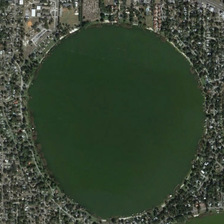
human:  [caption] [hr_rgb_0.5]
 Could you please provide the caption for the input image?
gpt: many buildings and green trees are around a circle pond .

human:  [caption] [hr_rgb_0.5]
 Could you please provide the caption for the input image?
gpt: many buildings and green trees are around a circle pond .

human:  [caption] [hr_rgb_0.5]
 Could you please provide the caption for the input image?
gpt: crowded plants and buildings surround this round pond with green water .

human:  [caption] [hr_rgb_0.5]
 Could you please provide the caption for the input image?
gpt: crowded plants and buildings surround this round pond with green water .

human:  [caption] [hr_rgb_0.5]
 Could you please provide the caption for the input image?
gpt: many buildings and green trees are around a circle pond .